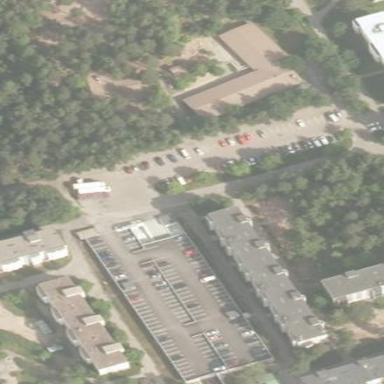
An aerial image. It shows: Multi-storey parking building.